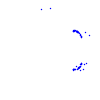
Particle: proton